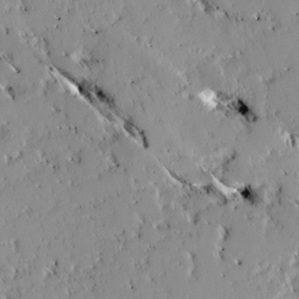
Label: non_frost